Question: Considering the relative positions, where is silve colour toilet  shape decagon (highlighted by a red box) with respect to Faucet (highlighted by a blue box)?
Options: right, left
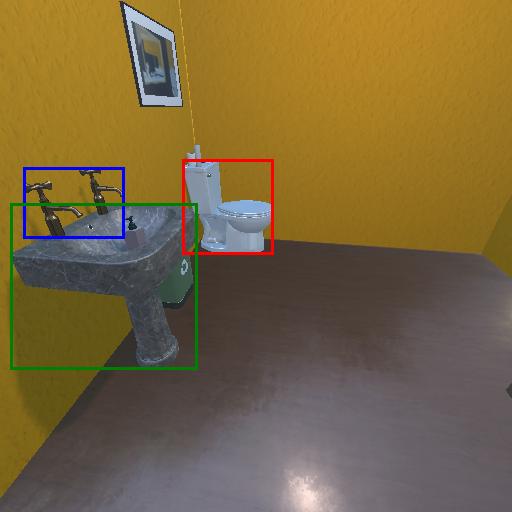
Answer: right